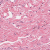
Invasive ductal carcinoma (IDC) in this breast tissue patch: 0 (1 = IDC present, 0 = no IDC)